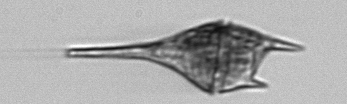
Label: Tripos_lineatus